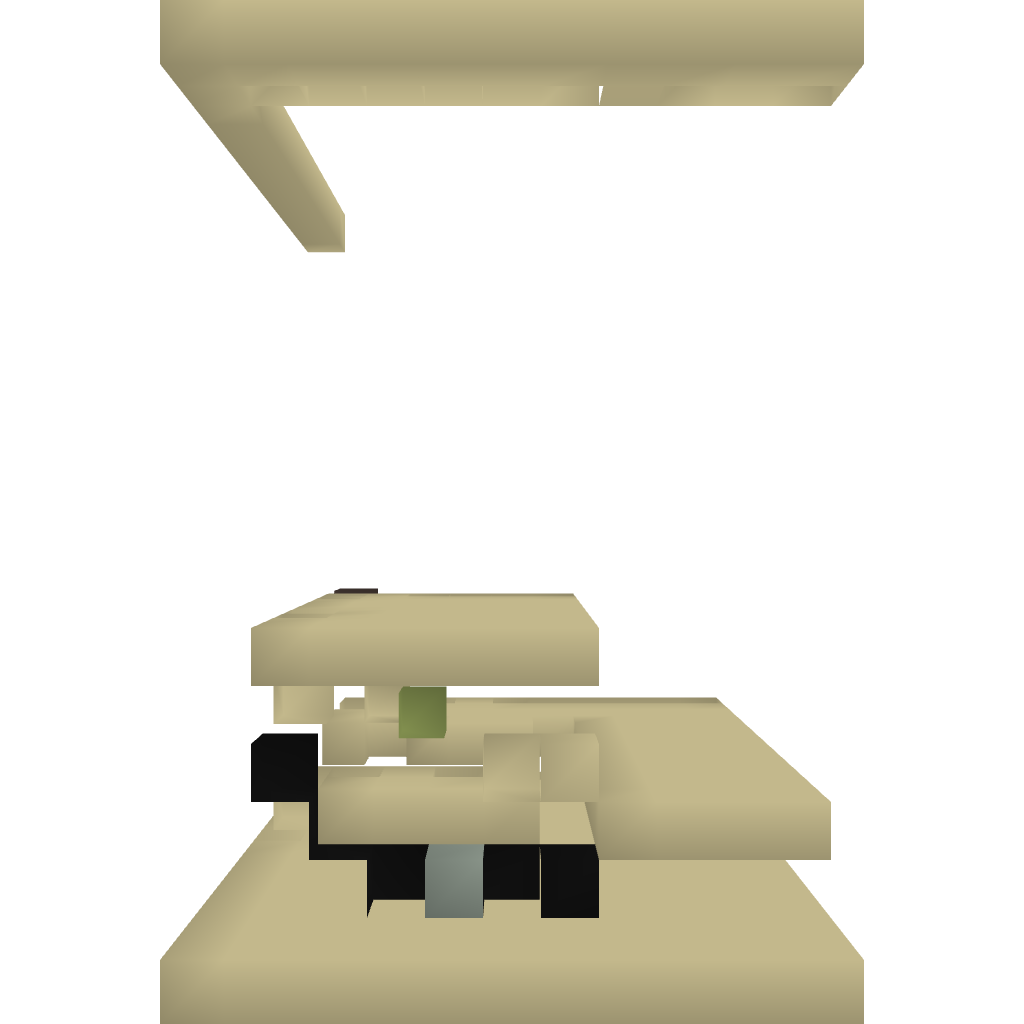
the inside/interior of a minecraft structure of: Redstone Dice